七年级 · 度量几何学
(本小题 8.0 分)

已知点 $A$ 在数轴上对应的数为 $a$, 点 $B$ 在数轴上对应的数为 $b$, 且 $|a+3|+|b-2|=0, A 、 B$ 之间的距离记为 $|A B|=|a-b|$ 或 $|b-a|$, 请回答问题:

(1)直接写出 $a, b,|A B|$ 的值, $a=$ \$ \qquad \$ , $b=$ \$ \qquad \$ $|A B|=$ \$ \qquad \$ .

(2) 设点 $P$ 在数轴上对应的数为 $x$, 若 $|x-3|=5$, 则 $x=$ \$ \qquad \$ .

(3)如图, 点 $M, N, P$ 是数轴上的三点, 点 $M$ 表示的数为 4 , 点 $N$ 表示的数为 -1 , 动点 $P$ 表示的数为 $x$.

(1) 若点 $P$ 在点 $M 、 N$ 之间, 则 $|x+1|+|x-4|=$ \$ \qquad \$ ;

(2) 若 $|x+1|+|x-4|=10$, 则 $x=$ \$ \qquad \$ $;$

(3)若点 $P$ 表示的数是 -5 , 现在有一蚂蚁从点 $P$ 出发, 以每秒 1 个单位长度的速度向右运动, 当经过多少秒时, 蚂蚁所在的点到点 $M$ 、点 $N$ 的距离之和是 8 ?
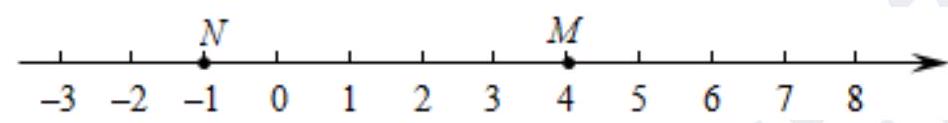
答案: $(1)-3,2,5$;

(2)8或-2;

(3) 1 ) 5 ;

(2)